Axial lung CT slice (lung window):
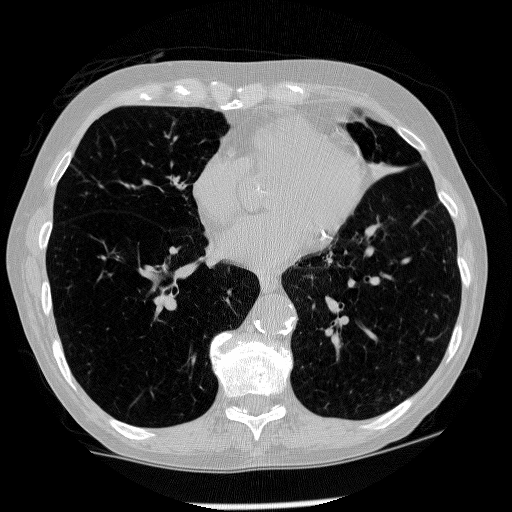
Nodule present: no